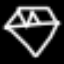
Label: diamond